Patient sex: M
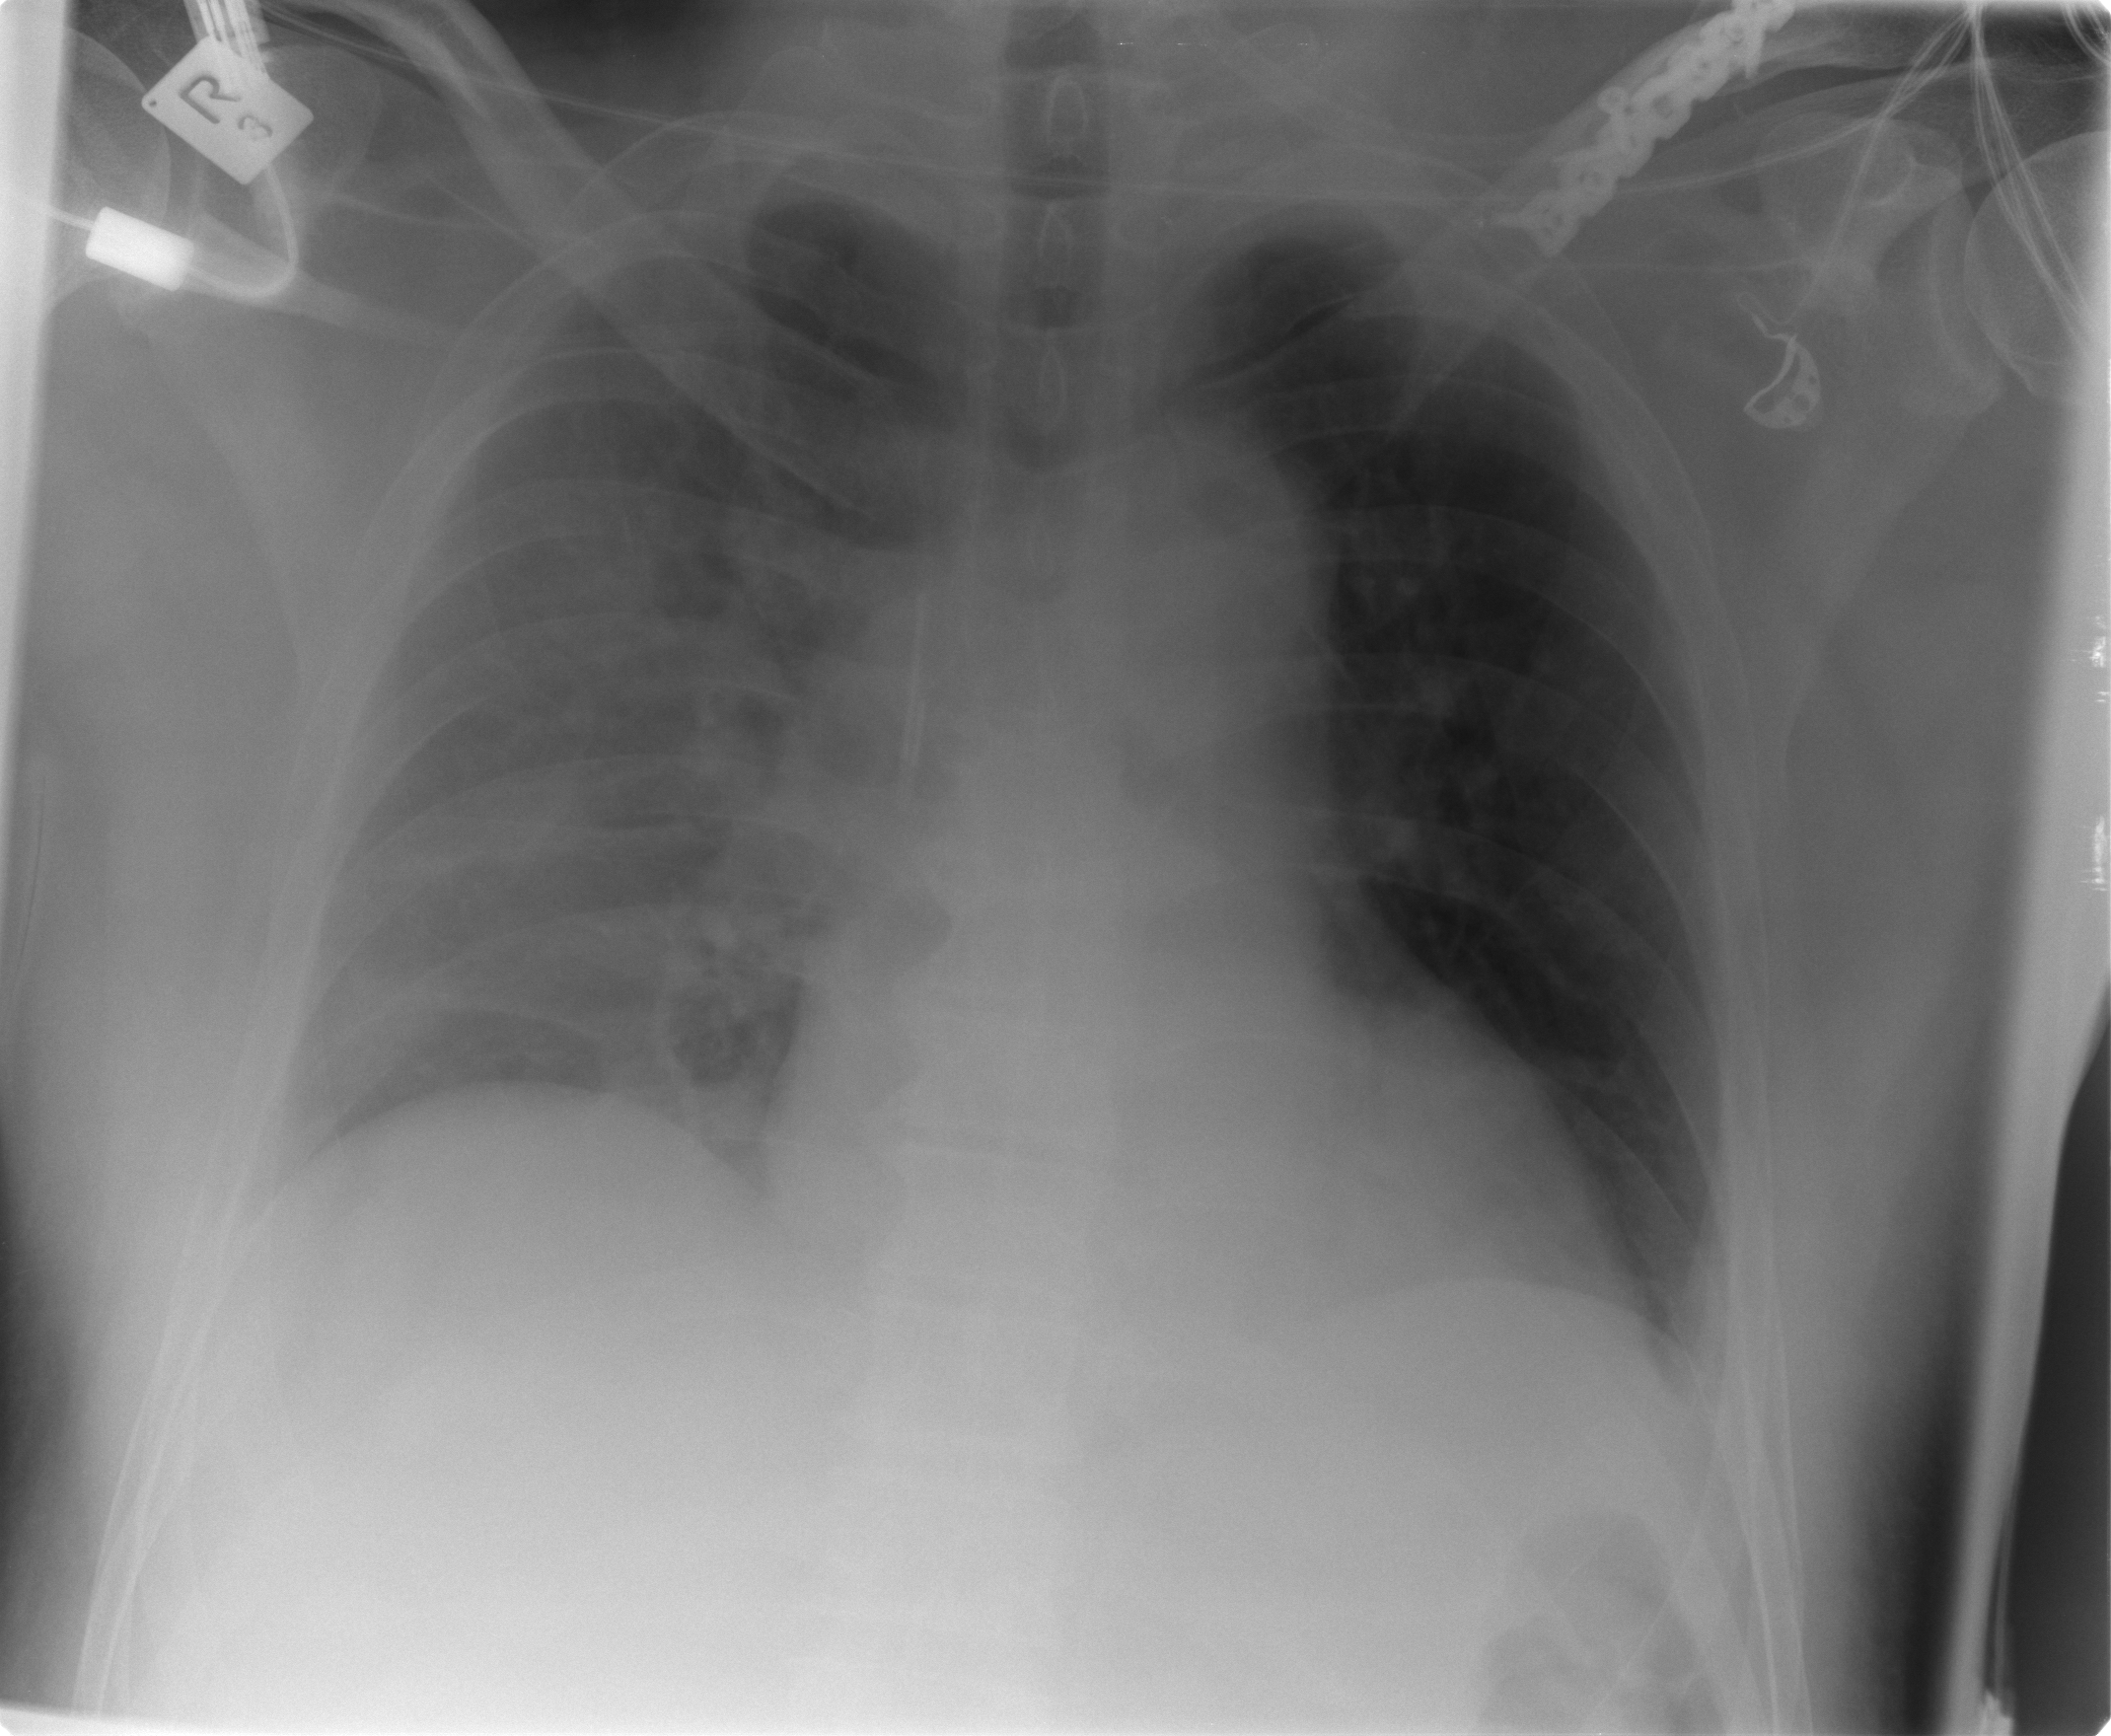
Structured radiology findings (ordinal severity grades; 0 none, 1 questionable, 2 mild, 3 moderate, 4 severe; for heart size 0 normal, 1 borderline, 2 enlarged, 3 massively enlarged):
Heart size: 0
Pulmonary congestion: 2
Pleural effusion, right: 2
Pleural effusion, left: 0
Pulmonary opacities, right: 2
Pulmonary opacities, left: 1
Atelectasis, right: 3
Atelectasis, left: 1